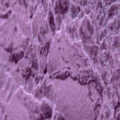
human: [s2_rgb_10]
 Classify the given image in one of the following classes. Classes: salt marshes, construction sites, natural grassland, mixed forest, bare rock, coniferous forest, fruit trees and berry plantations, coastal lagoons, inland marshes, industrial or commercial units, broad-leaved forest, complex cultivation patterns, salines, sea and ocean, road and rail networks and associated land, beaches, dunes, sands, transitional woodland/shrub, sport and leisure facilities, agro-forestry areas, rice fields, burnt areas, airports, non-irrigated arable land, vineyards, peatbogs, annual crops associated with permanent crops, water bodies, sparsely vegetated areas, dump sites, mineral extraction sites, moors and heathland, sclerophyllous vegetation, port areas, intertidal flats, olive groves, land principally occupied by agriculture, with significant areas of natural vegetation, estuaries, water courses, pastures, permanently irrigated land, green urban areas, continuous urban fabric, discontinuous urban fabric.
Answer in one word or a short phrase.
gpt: sea and ocean